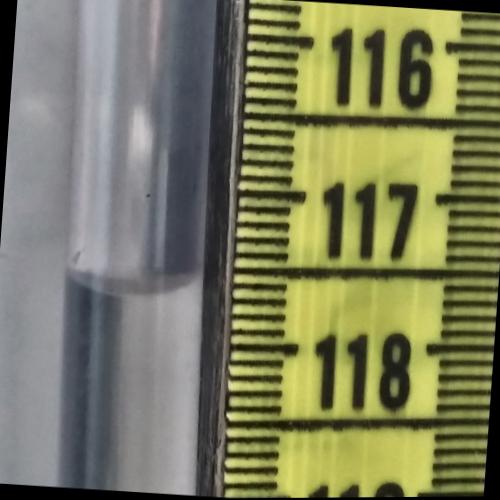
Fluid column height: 117.6 cm